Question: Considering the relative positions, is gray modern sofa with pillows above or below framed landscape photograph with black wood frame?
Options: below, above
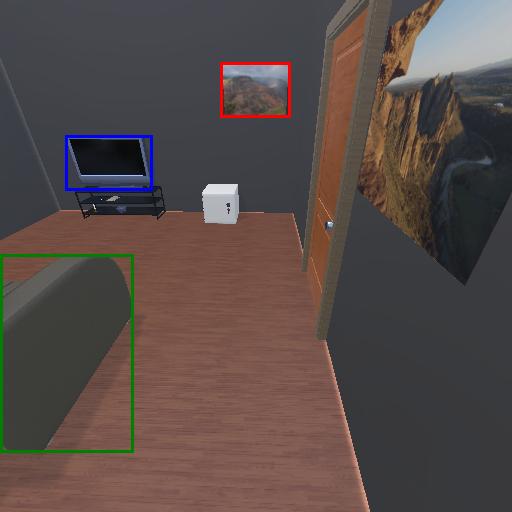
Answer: below